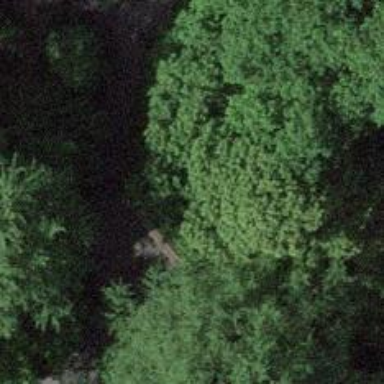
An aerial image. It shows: Bench near retaining wall.